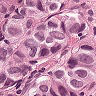
Metastatic tissue present: yes